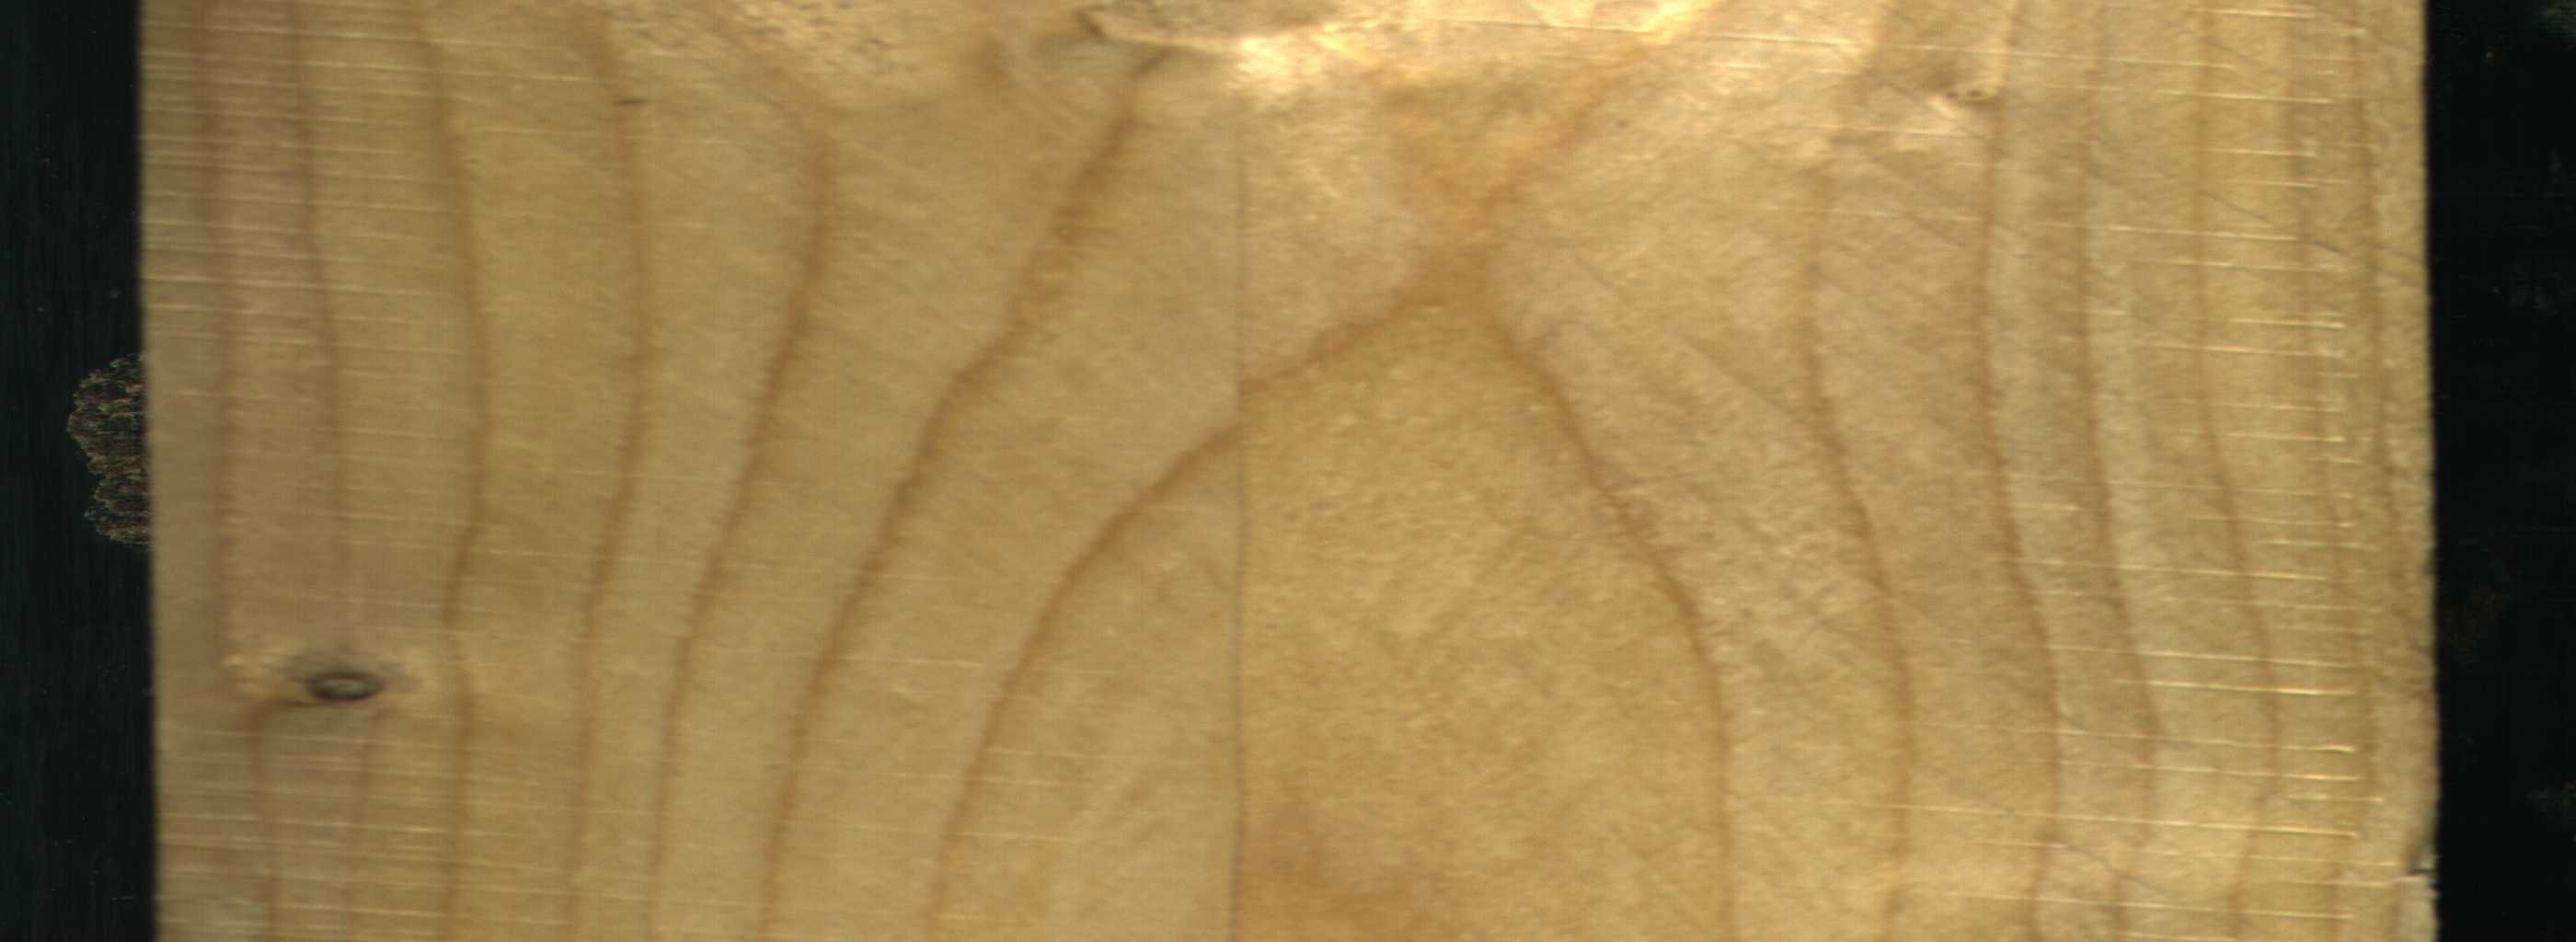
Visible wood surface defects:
Live_Knot